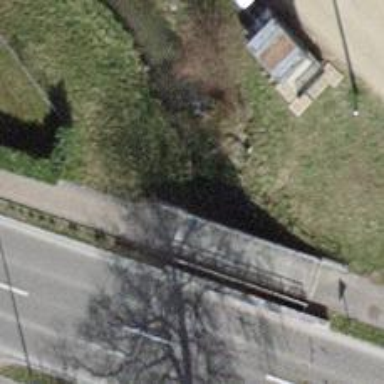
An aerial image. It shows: Sidewalk on bridge.